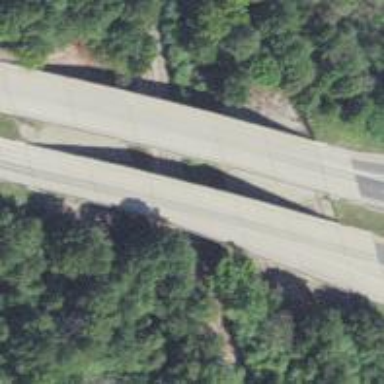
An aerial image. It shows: Beam bridge on motorway.